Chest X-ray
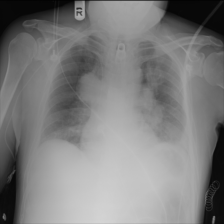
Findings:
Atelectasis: negative
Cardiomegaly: negative
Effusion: negative
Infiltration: negative
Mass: negative
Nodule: negative
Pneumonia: negative
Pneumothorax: negative
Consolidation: negative
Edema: negative
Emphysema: negative
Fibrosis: negative
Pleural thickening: negative
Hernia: negative